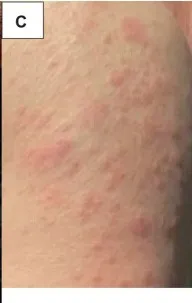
ICI-induced SCLE clinical appearance. Upper arm. Are shown above.
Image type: medical_photograph (skin_photograph)